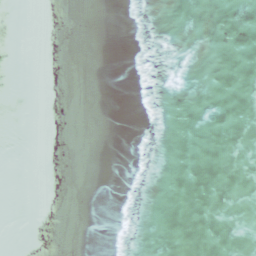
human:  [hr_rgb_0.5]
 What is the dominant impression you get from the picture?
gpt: beach